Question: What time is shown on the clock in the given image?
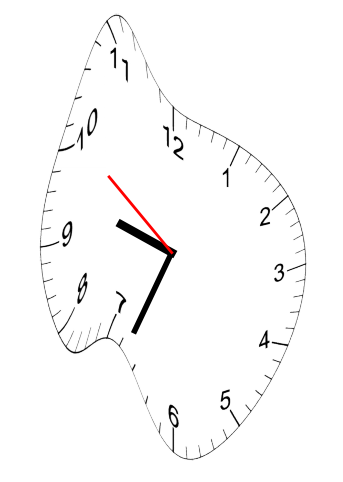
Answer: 09:33:51